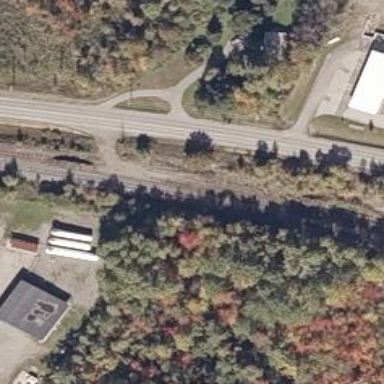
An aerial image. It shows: Unused railway yard.